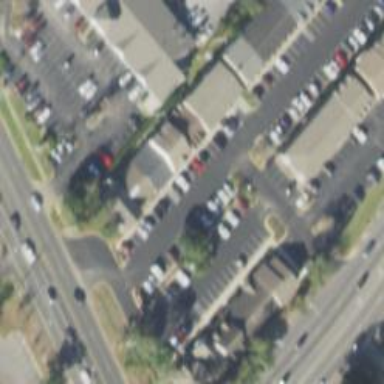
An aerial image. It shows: Parking space is available.